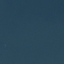
Land use / land cover class: SeaLake